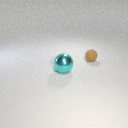
large cyan metal sphere to the left of small brown rubber sphere